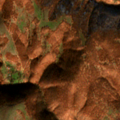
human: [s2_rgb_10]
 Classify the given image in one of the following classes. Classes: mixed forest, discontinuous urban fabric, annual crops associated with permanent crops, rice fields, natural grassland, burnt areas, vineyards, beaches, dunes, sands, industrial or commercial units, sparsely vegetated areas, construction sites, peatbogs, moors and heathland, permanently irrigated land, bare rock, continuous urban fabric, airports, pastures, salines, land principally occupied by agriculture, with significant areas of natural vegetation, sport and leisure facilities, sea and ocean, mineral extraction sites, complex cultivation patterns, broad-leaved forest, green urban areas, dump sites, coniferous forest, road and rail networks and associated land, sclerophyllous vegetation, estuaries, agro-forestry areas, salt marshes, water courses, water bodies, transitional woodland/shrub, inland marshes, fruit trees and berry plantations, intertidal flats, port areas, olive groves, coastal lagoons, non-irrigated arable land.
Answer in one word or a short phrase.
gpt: land principally occupied by agriculture, with significant areas of natural vegetation, broad-leaved forest, natural grassland, transitional woodland/shrub